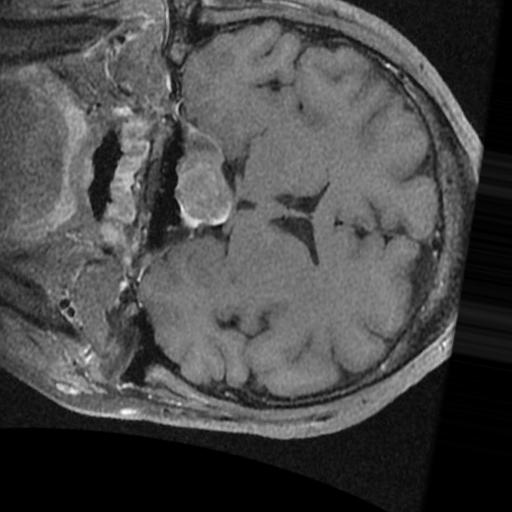
Label: brain_tumor